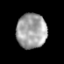
Tissue: prostate
Cell type: T cells
Senescence score: 0.3295
Nuclear area (px): 1027
Mean DAPI intensity: 162.618